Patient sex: M
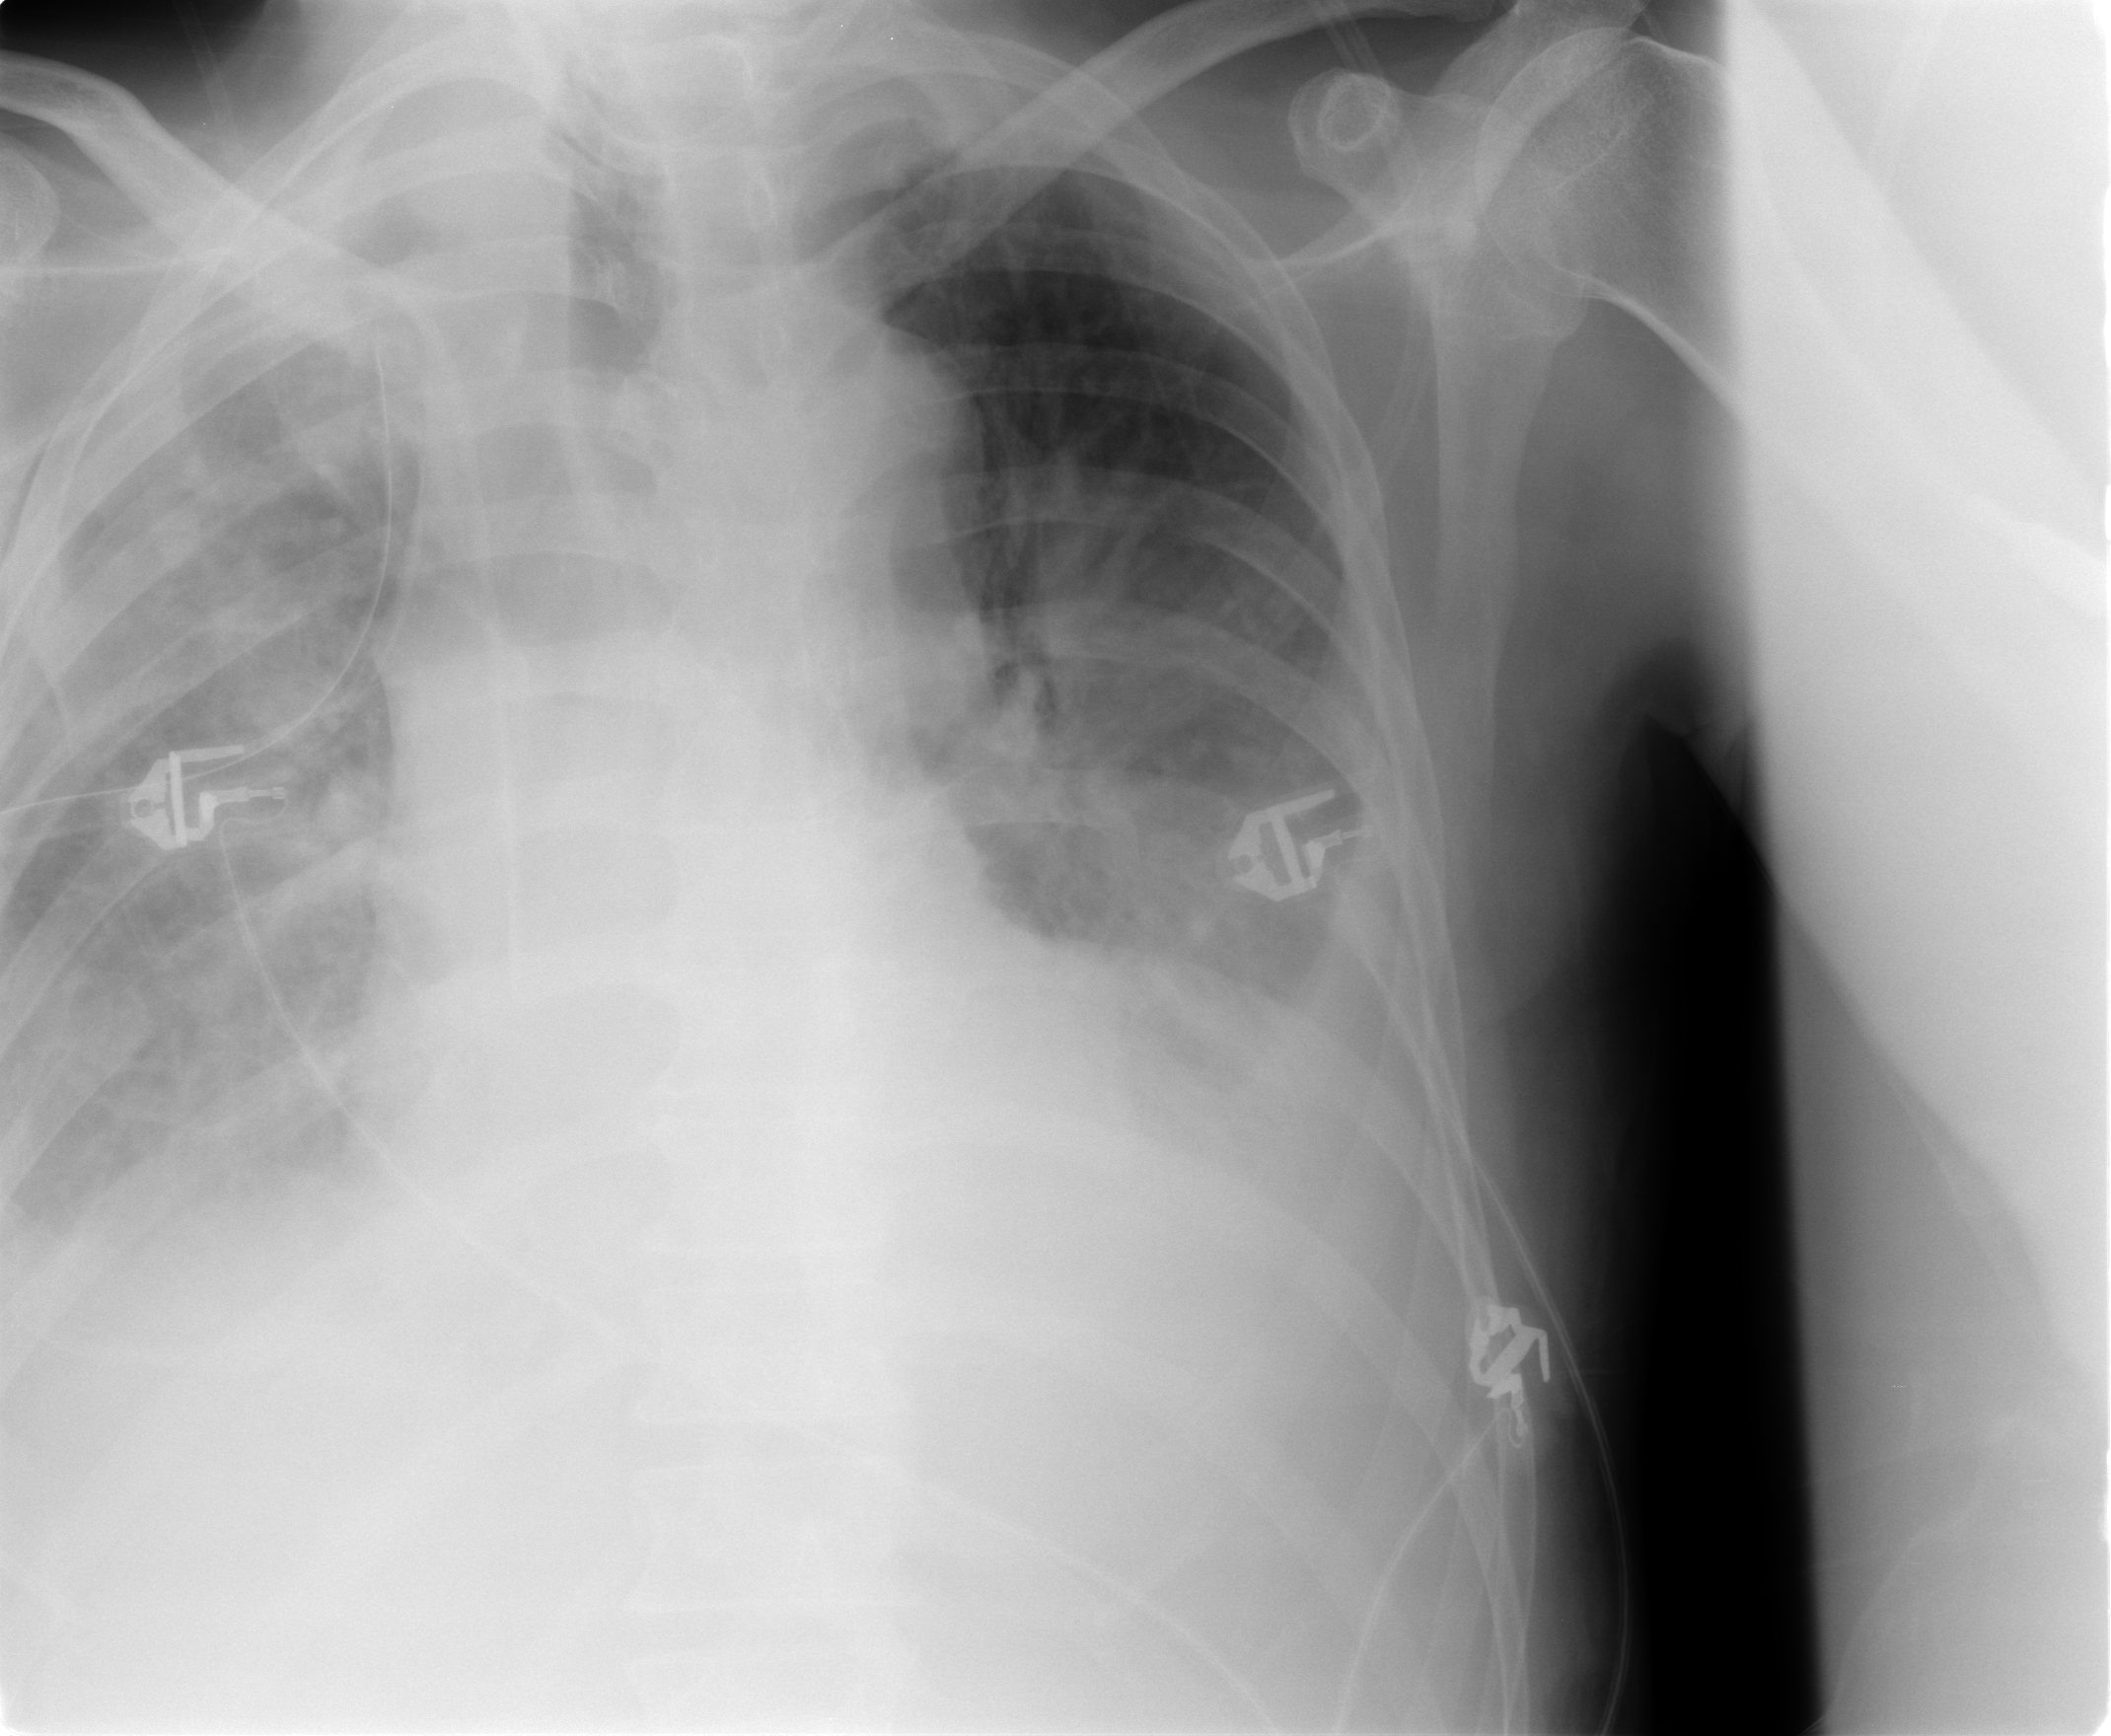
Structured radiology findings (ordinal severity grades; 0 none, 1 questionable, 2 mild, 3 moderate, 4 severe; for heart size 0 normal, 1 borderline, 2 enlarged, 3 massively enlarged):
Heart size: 0
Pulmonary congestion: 1
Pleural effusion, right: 2
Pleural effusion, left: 3
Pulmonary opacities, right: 3
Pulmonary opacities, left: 3
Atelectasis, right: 2
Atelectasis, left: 2